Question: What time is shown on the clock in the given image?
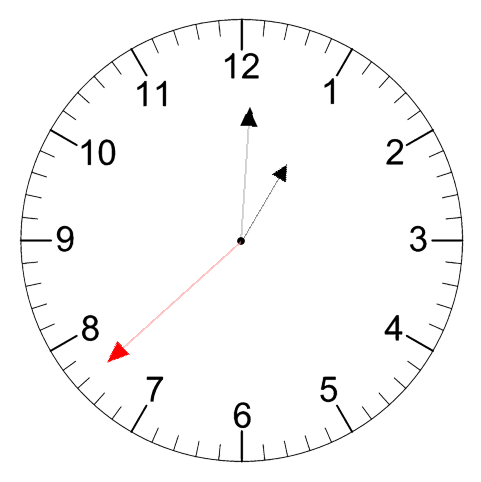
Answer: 01:00:38